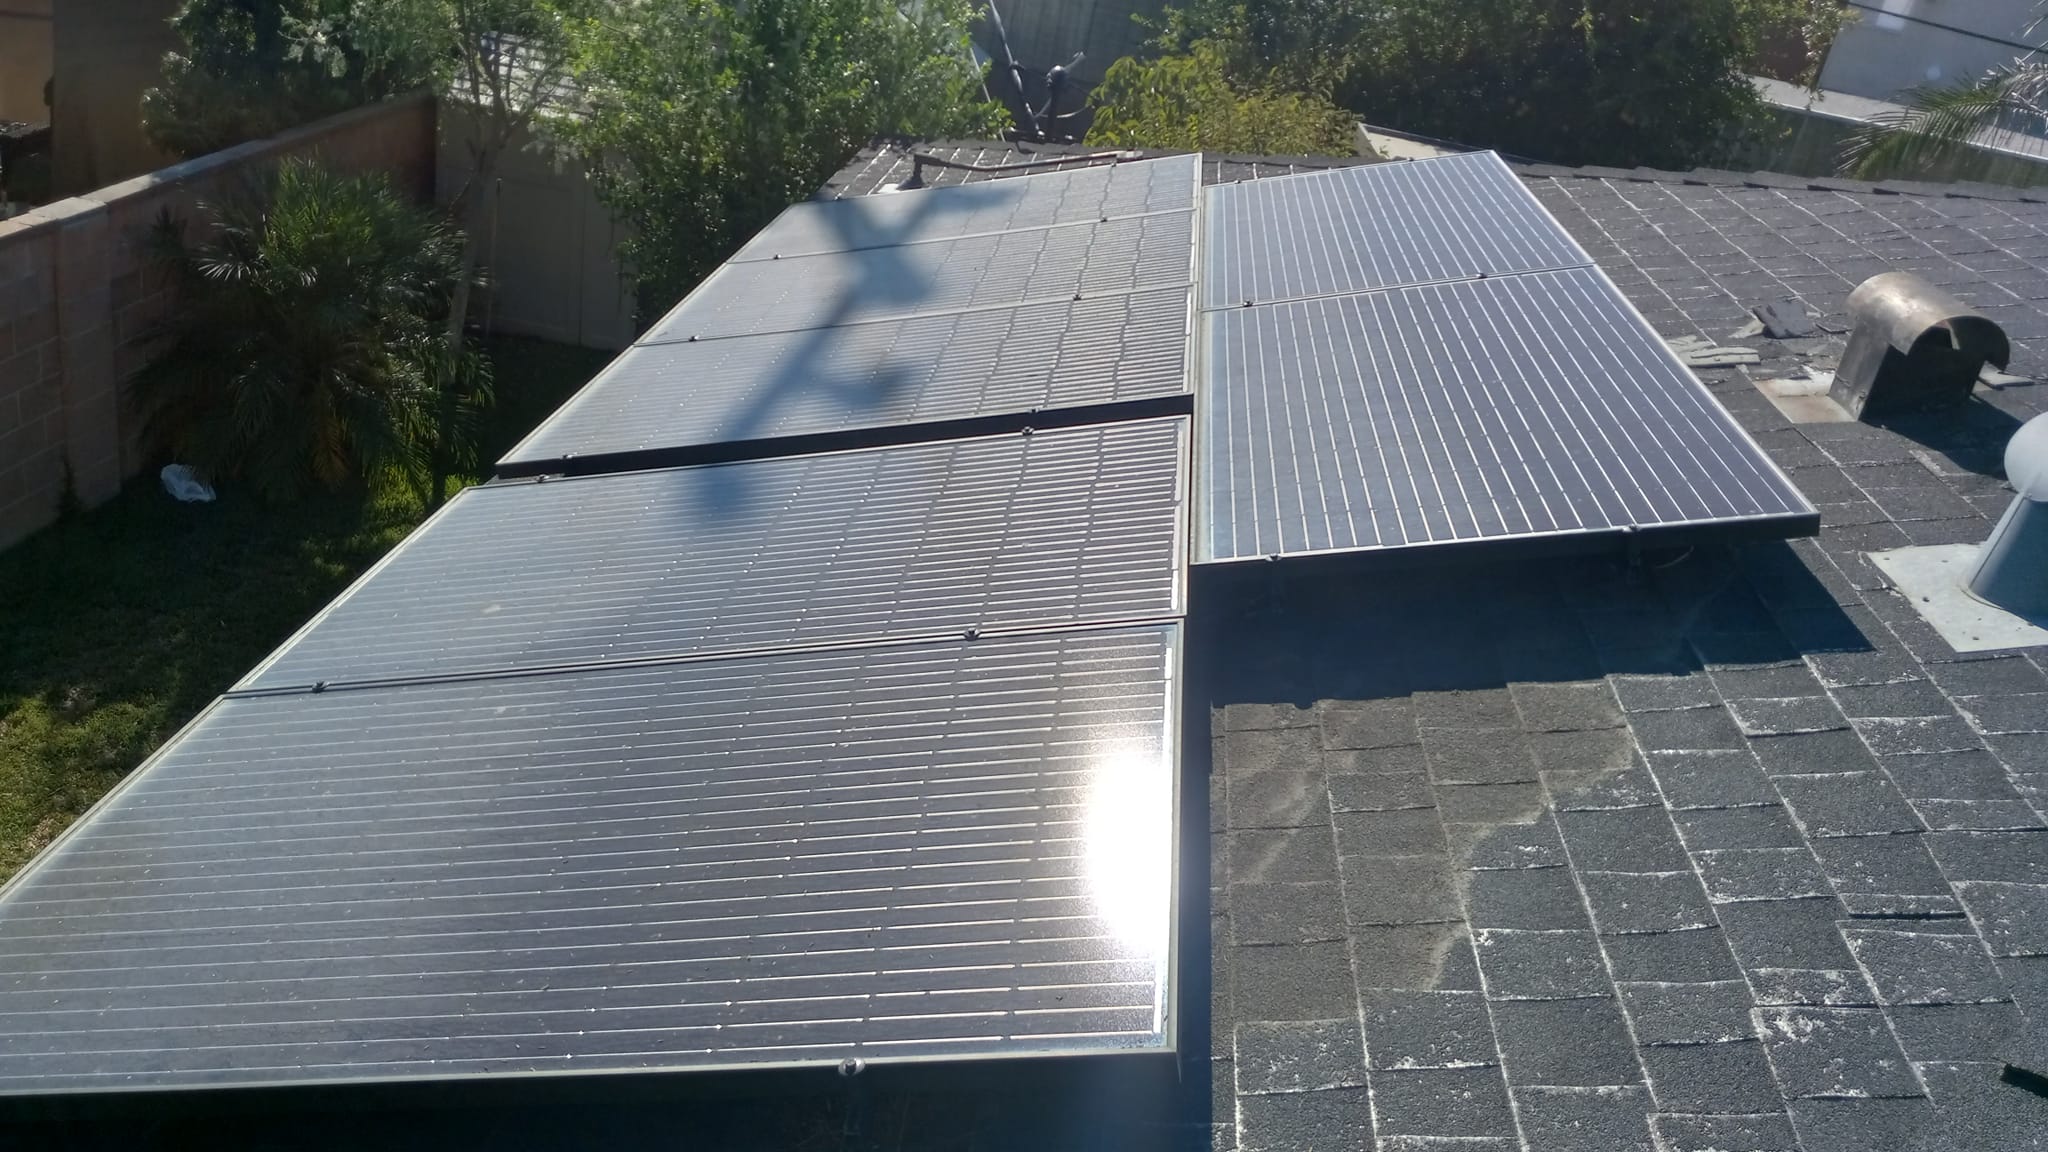
Label: Dusty